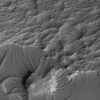
Atmospheric dust classification: not_dusty